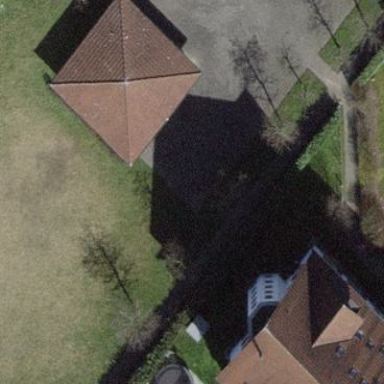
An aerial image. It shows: Hut.